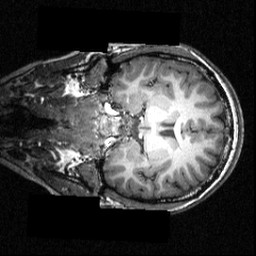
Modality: T1w
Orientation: coronal
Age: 21
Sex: female
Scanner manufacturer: siemens
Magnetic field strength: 3.951 T
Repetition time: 1.5 s
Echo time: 0.00335 s